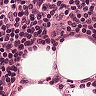
Metastatic tissue present: no